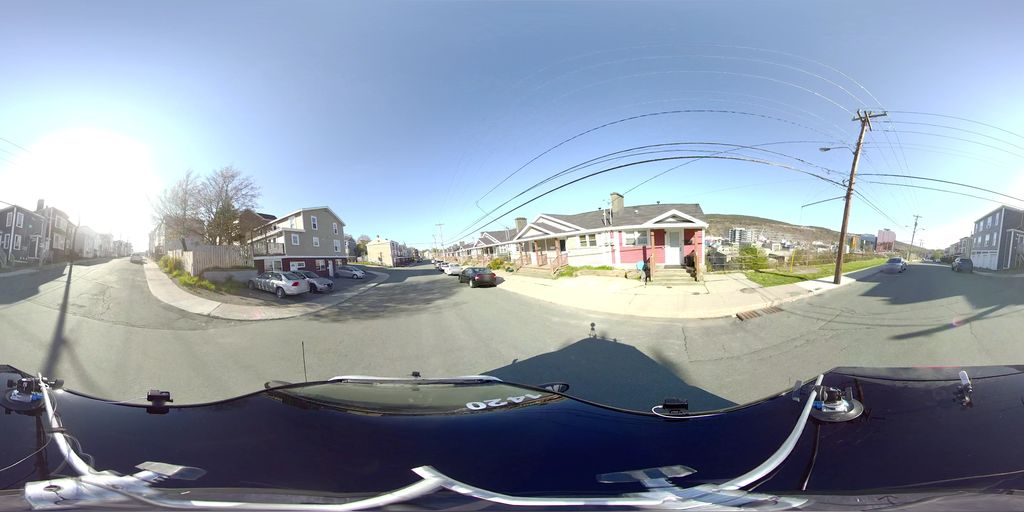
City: st_johns